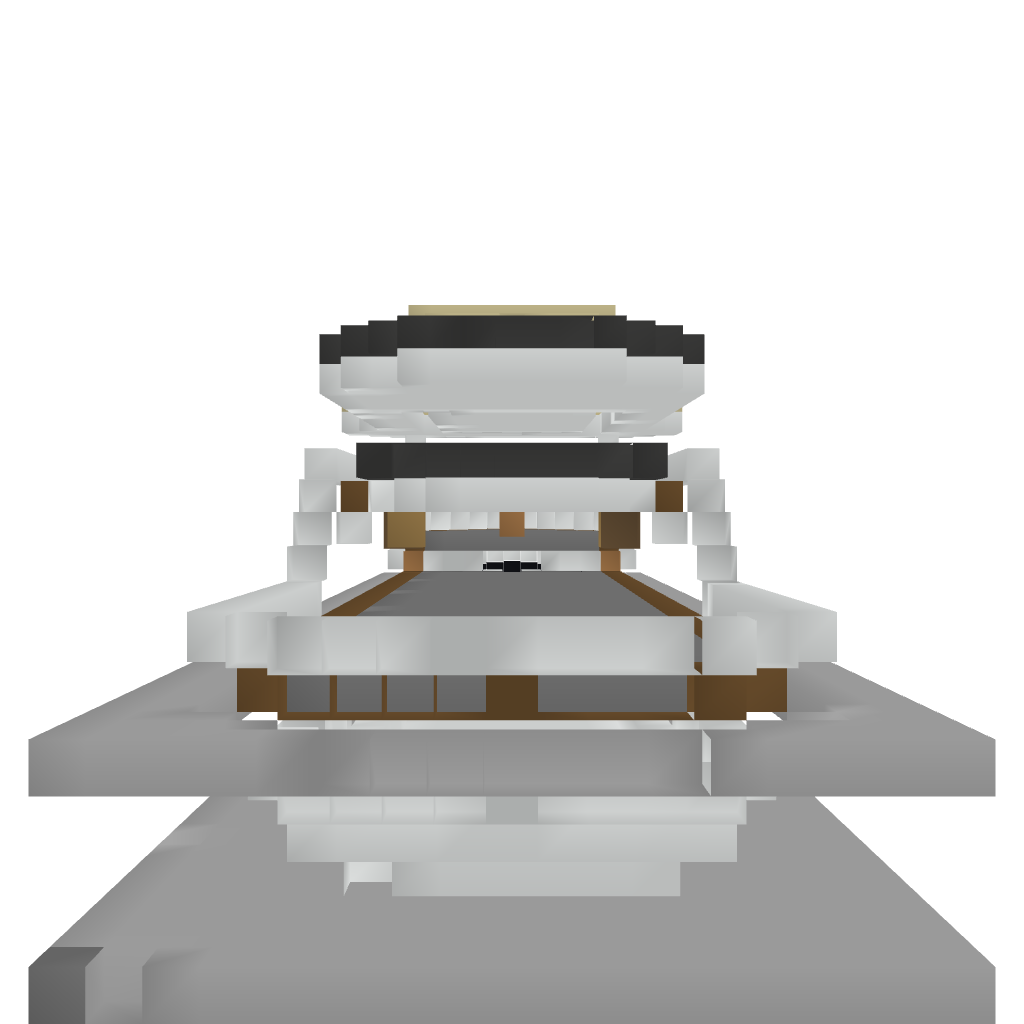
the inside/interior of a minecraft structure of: Medium Sized Ship